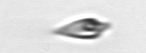
Label: Oxytoxum